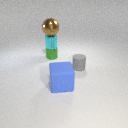
small green metal cylinder below small cyan metal cylinder